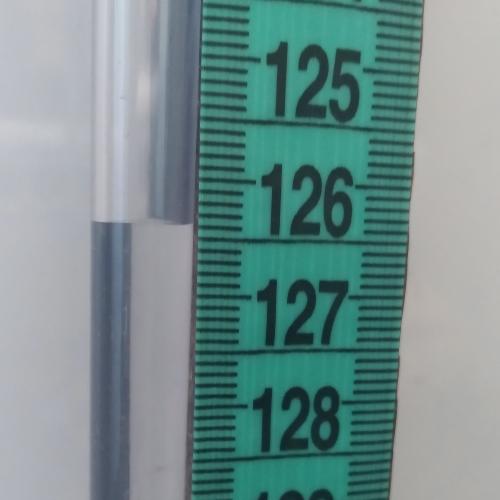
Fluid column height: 126.4 cm